Question: I have written code in cpp but its not giving correct output.
'''
class Solution {
public:
vector<vector<int>> threeSum(vector<int>& nums) {
vector<vector<int>> v;
if(nums.size()==0)
{
return v;
}
for(int i=0;i<nums.size()-1;i++)
{
set<int> s;
for(int j=i+1;j<nums.size();j++)
{
int currsum = 0-nums[i]-nums[j];
if(s.find(currsum)!=s.end())
{
v.push_back(vector<int> ({nums[i], nums[j],currsum}));
break;
}
else
s.insert(nums[j]);
}
}
return v;
}
};
'''
This is not same as test case in leetcode

Please help!
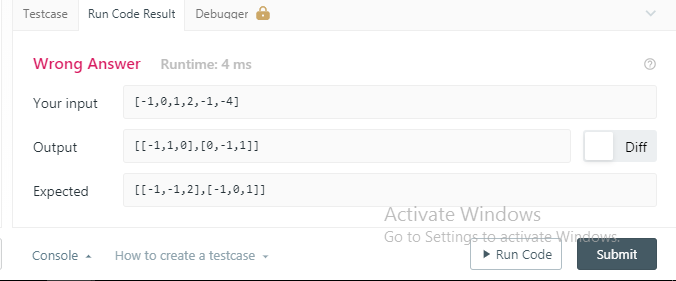
Answer: I guess this would be an efficient solution O(N ^ 2) for the problem, which passes LeetCode's "Online Judge":
'''
class Solution {
public:
vector<vector<int>> threeSum(vector<int> &nums) {
vector<vector<int>> triplets;
std::sort(nums.begin(), nums.end());
for (int index = 0; index < nums.size(); index++) {
int target = -nums[index];
int lo = -~index, hi = nums.size() - 1;
if (target < 0)
break;
while (lo < hi) {
int sum = nums[lo] + nums[hi];
if (sum < target)
lo++;
else if (sum > target)
hi--;
else {
vector<int> triplet(3, 0);
triplet[0] = nums[index];
triplet[1] = num[lo];
triplet[2] = num[hi];
triplets.push_back(triplet);
while (lo < hi && nums[lo] == triplet[1])
lo++;
while (lo < hi && nums[lo] == triplet[2])
hi--;
}
}
while (-~index < nums.size() && nums[-~index] == nums[index])
index++;
}
return triplets;
}
};
'''
and here is one of the solutions from LeetCode (also O(N ^ 2)):
'''
class Solution {
public:
vector<vector<int>> threeSum(vector<int>& nums) {
vector<vector<int>> res;
set<pair<int, int>> found; // or define hash<pair<int, int>> and use unordered_set.
unordered_set<int> dups;
unordered_map<int, int> seen;
for (int i = 0; i < nums.size(); ++i)
if (dups.insert(nums[i]).second)
for (int j = i + 1; j < nums.size(); ++j) {
int complement = -nums[i] - nums[j];
auto it = seen.find(complement);
if (it != end(seen) && it->second == i) {
int v1 = min(nums[i], min(complement, nums[j]));
int v2 = max(nums[i], max(complement, nums[j]));
if (found.insert({v1, v2}).second)
res.push_back({nums[i], complement, nums[j]});
}
seen[nums[j]] = i;
}
return res;
}
};
'''
### Reference
- <URL>